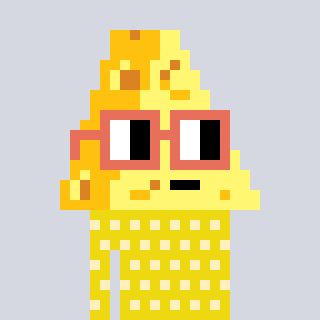
a pixel art character with square orange glasses, a cheese-shaped head and a yellow-colored body on a cool background